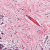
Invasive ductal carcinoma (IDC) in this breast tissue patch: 0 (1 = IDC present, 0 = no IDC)